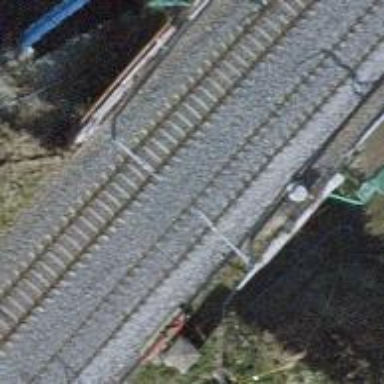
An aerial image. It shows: Bridge with electrified rail tracks and contact line.